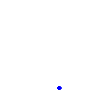
Particle: kaon